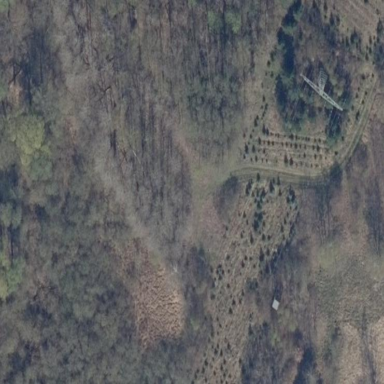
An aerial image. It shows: Patch of scrub vegetation.